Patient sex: M
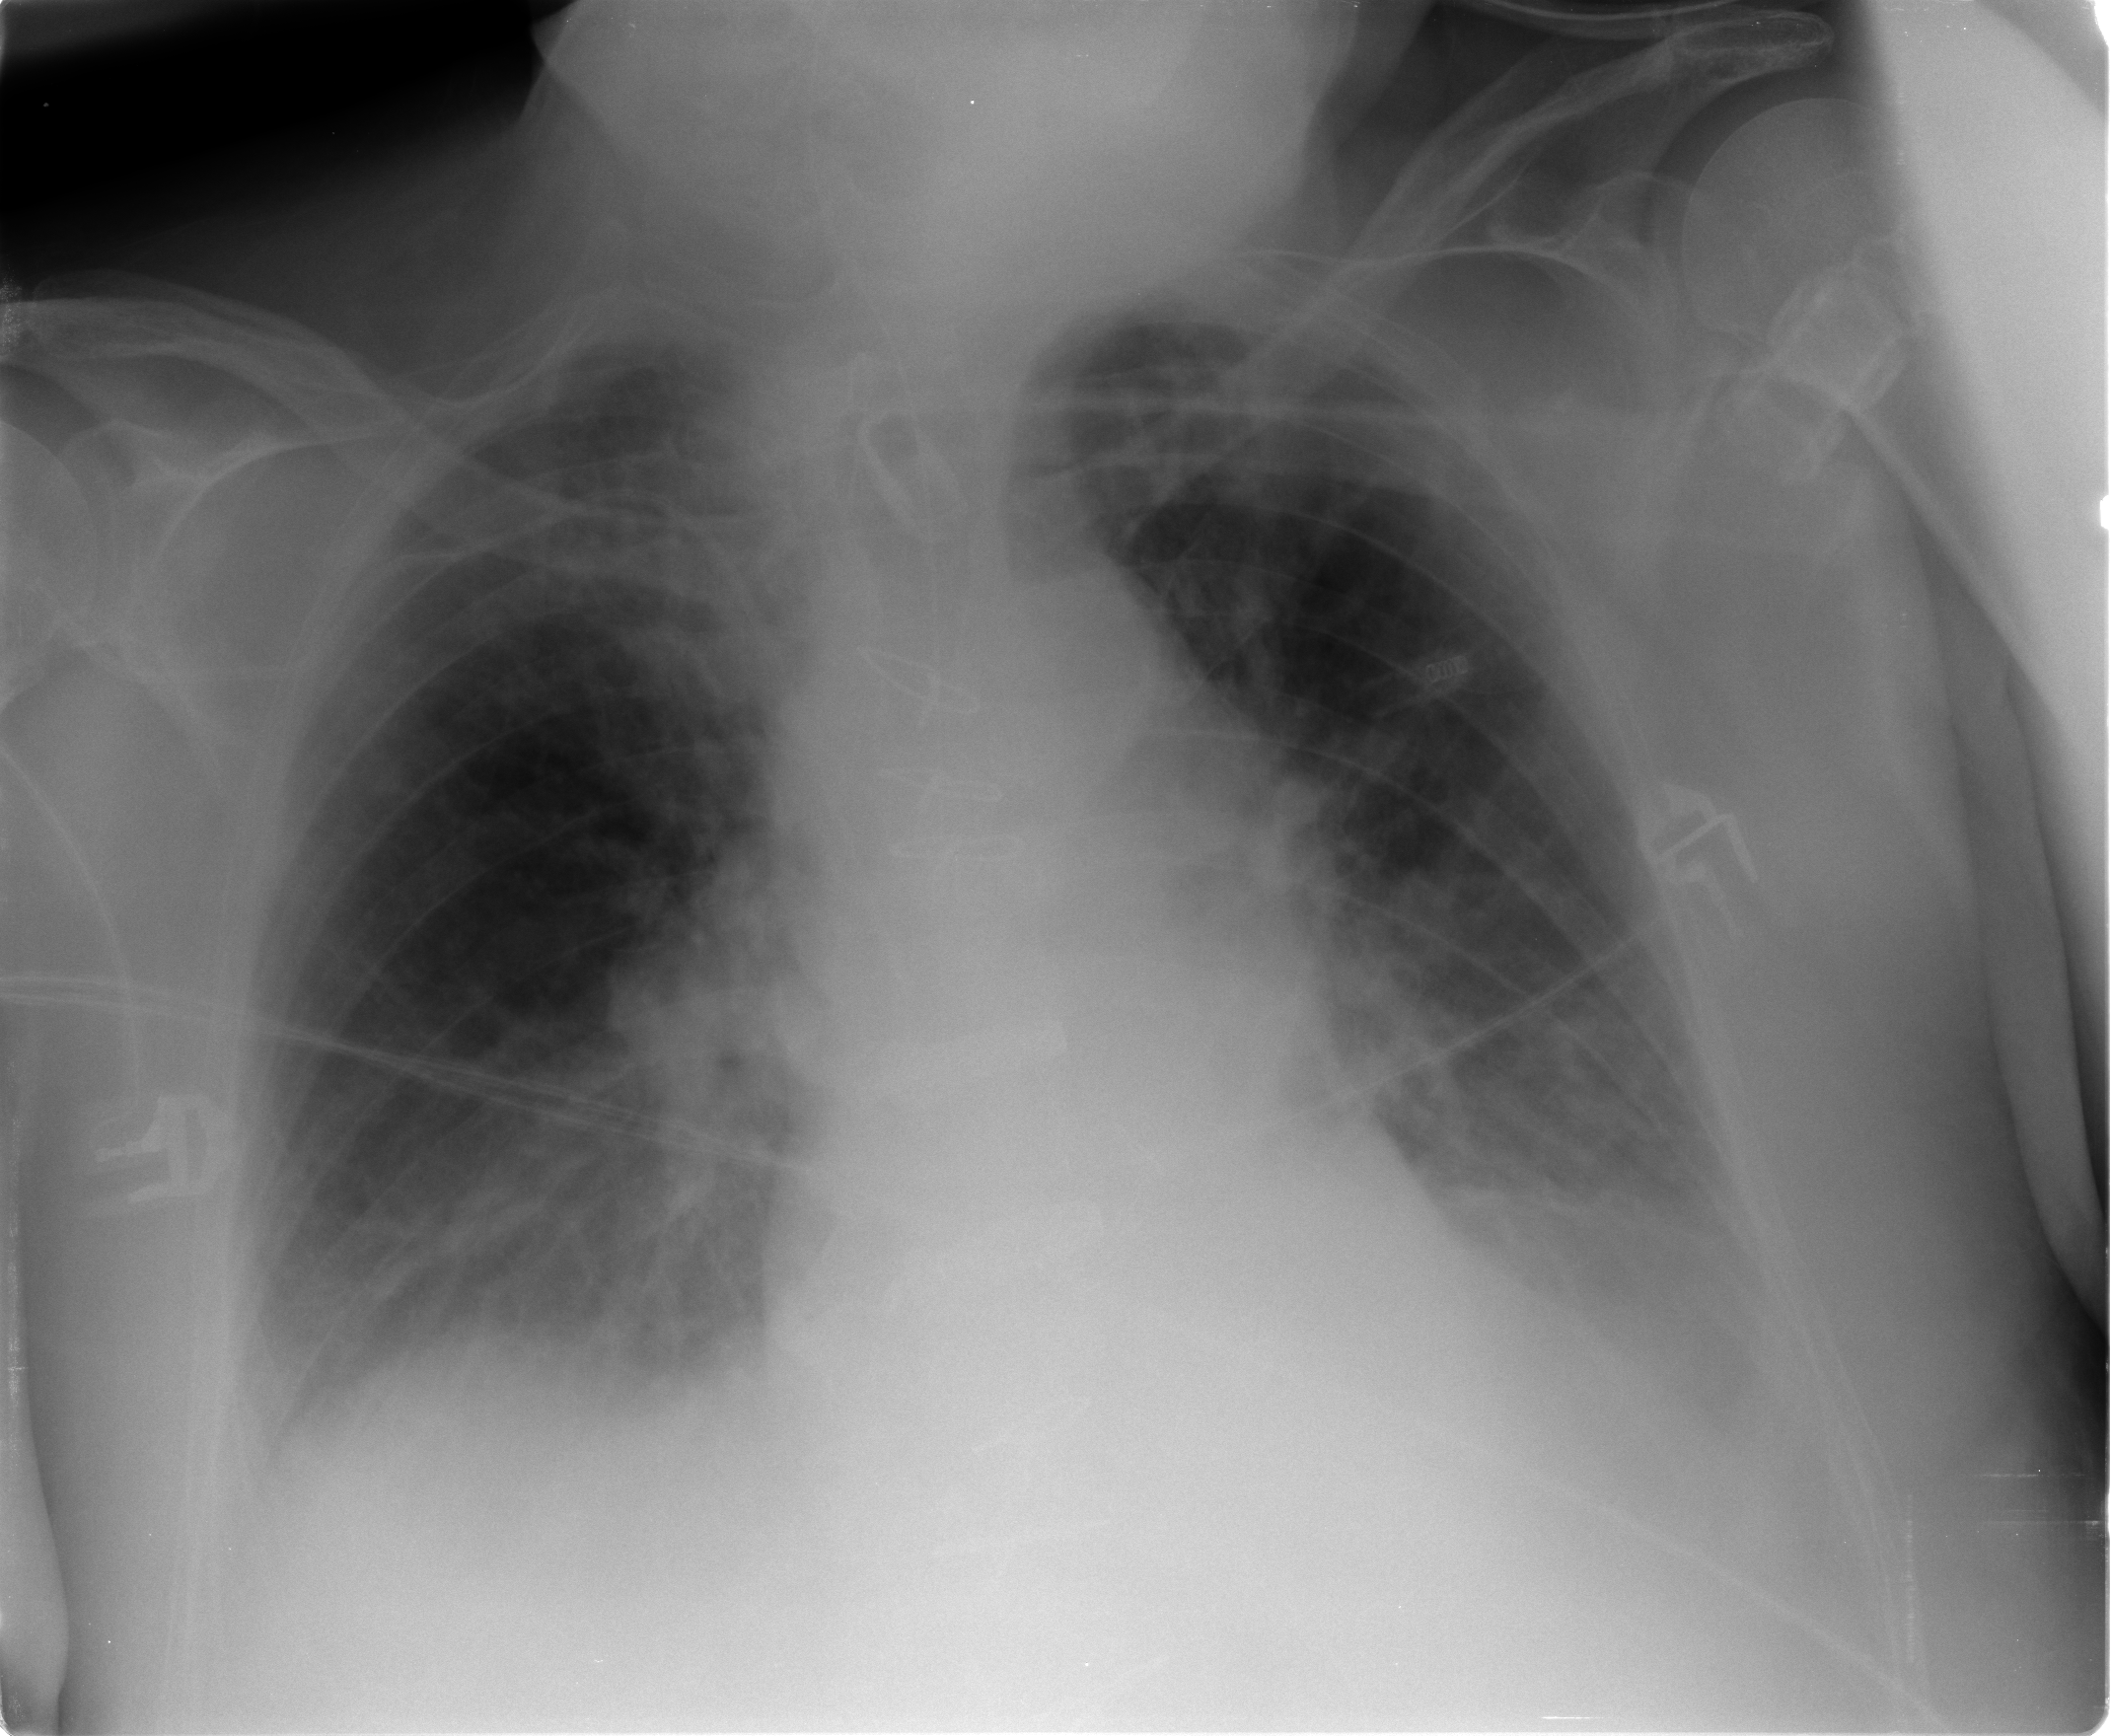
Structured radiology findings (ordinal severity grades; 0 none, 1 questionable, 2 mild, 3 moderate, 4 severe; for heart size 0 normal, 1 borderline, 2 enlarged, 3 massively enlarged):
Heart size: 0
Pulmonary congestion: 2
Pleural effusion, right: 2
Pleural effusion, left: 2
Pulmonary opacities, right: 1
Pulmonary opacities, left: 1
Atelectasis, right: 2
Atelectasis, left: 2